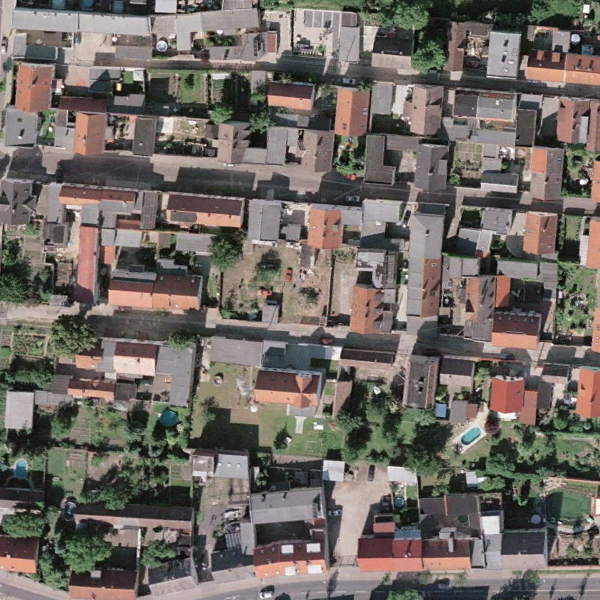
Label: DenseResidential